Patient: sex F, age 41
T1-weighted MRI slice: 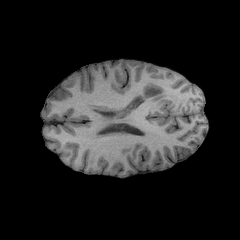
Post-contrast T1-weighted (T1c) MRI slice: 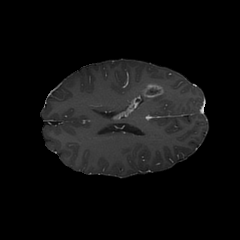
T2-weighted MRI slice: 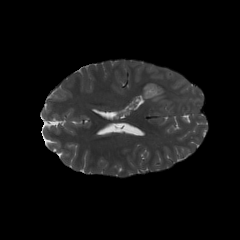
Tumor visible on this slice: yes
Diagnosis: Glioblastoma, IDH-wildtype
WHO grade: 4